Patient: sex M, age 35
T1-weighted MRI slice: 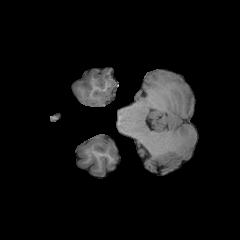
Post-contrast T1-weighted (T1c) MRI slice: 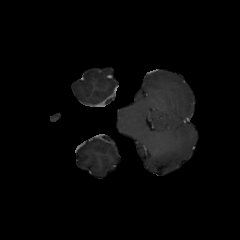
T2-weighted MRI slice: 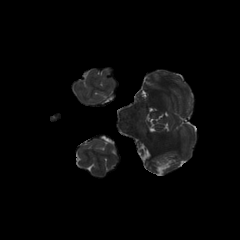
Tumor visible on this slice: no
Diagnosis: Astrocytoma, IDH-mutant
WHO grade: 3